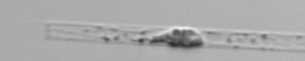
Label: Dactyliosolen_blavyanus